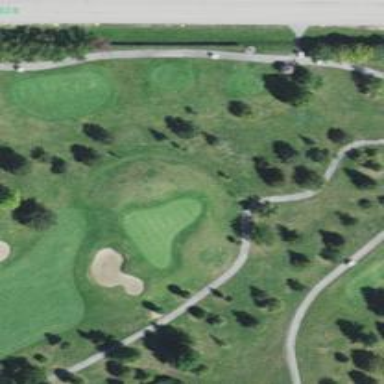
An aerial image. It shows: Golf hole.